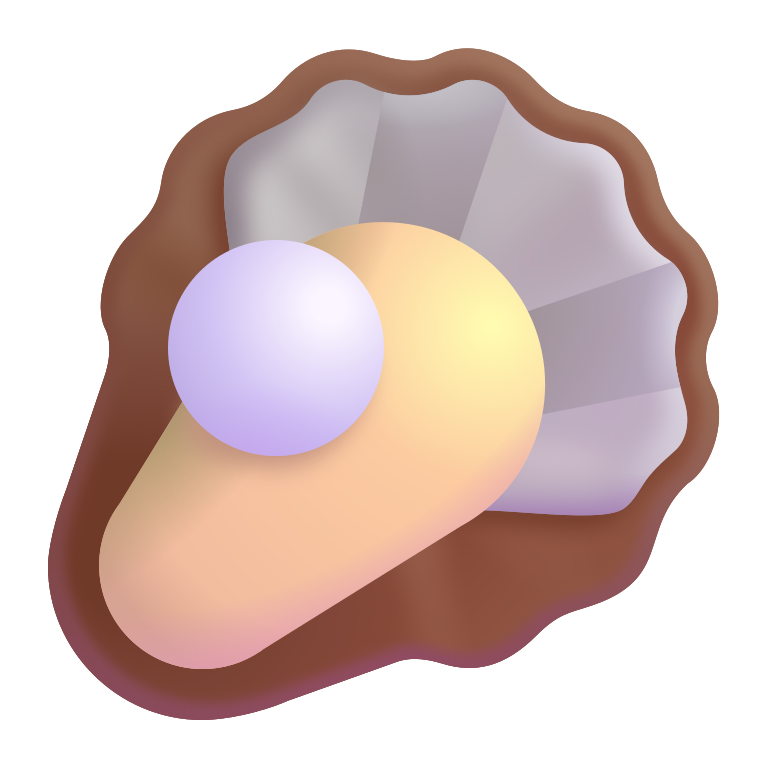
oyster color